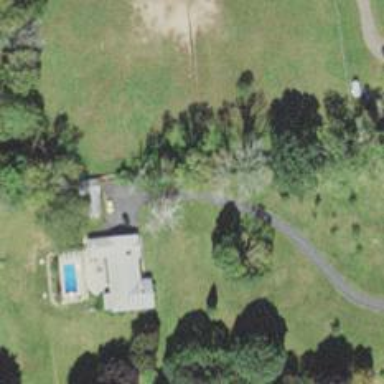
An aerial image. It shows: Residential driveway.